Question: Ok first i have tried live php ajax edit in this example
and my files here :
ajax.php
'''
<?php
include 'configuration.php';
include 'functions/functions.php';
$action = utf8_encode($_REQUEST['action']);
?>
<!DOCTYPE html>
<html dir="rtl" lang="ar">
<head>
<meta http-equiv="Content-Type" content="text/html; charset=utf-8" />
<script>
var table11_Props = {
filters_row_index: 1,
match_case: true,
remember_grid_values: true
};
var tf11 = setFilterGrid("table11", table11_Props);
</script>
<script>
TogetherJSConfig_enableAnalytics = true;
TogetherJSConfig_cloneClicks = "#run, .toggler";
TogetherJSConfig_toolName = "Collaboration";
</script>
<script src="https://togetherjs.com/togetherjs.js"></script>
</head>
<body>
<?php
switch($action) {
case "load":
$query = mysql_query("SELECT * FROM 'add_new_player' ORDER BY player_id ASC");
$count = mysql_num_rows($query);
if($count > 0) {
while($fetch = mysql_fetch_array($query)) {
$record[] = $fetch;
}
}
?>
<table id="table11" class="as_gridder_table" style="direction: rtl">
<tr class="grid_header">
<td><div class="grid_heading">sm ll`b</div></td>
<td><div class="grid_heading">sm </div></td>
<td><div class="grid_heading">sn@ lmyld</div></td>
<td><div class="grid_heading">lnw`</div></td>
</tr>
<tr id="addnew">
<td>&nbsp;</td>
<td colspan="6">
<form id="gridder_addform" method="post">
<input type="hidden" name="action" value="addnew" />
<table width="100%">
<tr>
<td><input type="text" name="full_name" id="full_name" class="gridder_add" /></td>
<td><input type="text" name="club_name" id="club_name" class="gridder_add" /></td>
<td><input type="text" name="birthday" id="club_name" class="gridder_add" /></td>
<td><input type="text" name="gender" id="gender" class="gridder_add" /></td>
<td><input type="text" name="birthday" id="birthday" class="gridder_add" /></td>
<td><select name="profession" id="profession" class="gridder_add select">
<option value="">SELECT</option>
<?php foreach($department as $departments) { ?>
<option value="<?php echo $departments; ?>"><?php echo $departments; ?></option>
<?php } ?>
</select></td>
<td><input type="text" name="country" id="country" class="gridder_add" /></td>
<td>&nbsp;
<input type="submit" id="gridder_addrecord" value="" class="gridder_addrecord_button" title="Add" />
<a href="cancel" id="gridder_cancel" class="gridder_cancel"><img src="images2/delete.png" alt="Cancel" title="Cancel" /></a></td>
</tr>
</table>
</form>
</tr>
<?php
if($count <= 0) {
?>
<tr id="norecords">
<td colspan="7" align="center">No records found <a href="addnew" id="gridder_insert" class="gridder_insert"><img src="images2/insert.png" alt="Add New" title="Add New" /></a></td>
</tr>
<?php } else {
$i = 0;
foreach($record as $records) {
$i = $i + 1;
?>
<tr class="<?php if($i%2 == 0) { echo 'even'; } else { echo 'odd'; } ?>">
<!--<td><div class="grid_content sno"><span><?php echo $i; ?></span></div></td>-->
<td><div class="grid_content editable" title="<?php echo $records['full_name']; ?>"><span><?php echo $records['full_name']; ?></span><input type="text" class="gridder_input" name="<?php echo encrypt("full_name|".$records['player_id']); ?>" value="<?php echo htmlentities($records['full_name']); ?>" /></div></td>
<td><div class="grid_content editable" title="<?php echo $records['club_name']; ?>"><span><?php echo $records['club_name']; ?></span><input type="text" class="gridder_input" name="<?php echo encrypt("club_name|".$records['player_id']); ?>" value="<?php echo $records['club_name']; ?>" /></div></td>
<td><div class="grid_content editable" title="<?php echo $records['birthday']; ?>"><span><?php echo $records['birthday']; ?></span><input type="text" class="gridder_input" name="<?php echo encrypt("birthday|".$records['player_id']); ?>" value="<?php echo $records['birthday']; ?>" /></div></td>
<td><div class="grid_content editable" title="<?php echo $records['gender']; ?>"><span><?php echo $records['gender']; ?></span><input type="text" class="gridder_input" name="<?php echo encrypt("gender|".$records['player_id']); ?>" value="<?php echo $records['gender']; ?>" /></div></td>
<td><div class="grid_content editable" title="<?php echo $records['weight']; ?>"><span><?php echo $records['weight']; ?></span><input type="text" class="gridder_input" name="<?php echo encrypt("weight|".$records['player_id']); ?>" value="<?php echo $records['weight']; ?>" /></div></td>
<td><div class="grid_content editable" title="<?php echo $records['kata_kumite']; ?>"><span><?php echo $records['kata_kumite']; ?></span><input type="text" class="gridder_input" name="<?php echo encrypt("kata_kumite|".$records['player_id']); ?>" value="<?php echo htmlentities($records['kata_kumite']); ?>" /></div></td>
<td><div class="grid_content editable" title="<?php echo $records['individual_collective']; ?>"><span><?php echo $records['individual_collective']; ?></span><input type="text" class="gridder_input" name="<?php echo encrypt("individual_collective|".$records['player_id']); ?>" value="<?php echo $records['individual_collective']; ?>" /></div></td>
<td><div class="grid_content editable" title="<?php echo $records['heavey_light']; ?>"><span><?php echo $records['heavey_light']; ?></span><input type="text" class="gridder_input" name="<?php echo encrypt("heavey_light|".$records['player_id']); ?>" value="<?php echo $records['heavey_light']; ?>" /></div></td>
<td><div class="grid_content editable" title="<?php echo $records['belt_color']; ?>"><span><?php echo $records['belt_color']; ?></span>
<select class="gridder_input select" name="<?php echo encrypt("belt_color|".$records['player_id']); ?>">
<?php foreach($department as $departments) { ?>
<option value="<?php echo $departments; ?>" <?php if($departments == $records['belt_color']) { echo 'selected="selected"'; } ?>><?php echo $departments; ?></option>
<?php } ?>
</select>
</div></td>
<td><div class="grid_content editable" title="<?php echo $records['country']; ?>"><span><?php echo $records['country']; ?></span><input type="text" class="gridder_input" name="<?php echo encrypt("country|".$records['player_id']); ?>" value="<?php echo $records['country']; ?>" /></div></td>
<!--<td><div class="grid_content editable"><span><?php echo date("Y/m/d", strtotime($records['posted_date'])); ?></span><input type="text" class="gridder_input datepicker" name="<?php echo encrypt("posted_date|".$records['player_id']); ?>" value="<?php echo date("Y/m/d", strtotime($records['posted_date'])); ?>" /></div></td>-->
<td style="text-align: center">
<a href="gridder_addnew" id="gridder_addnew" class="gridder_addnew"><img src="images2/insert.png" alt="Add New" title="Add New" /></a>
<a href="<?php echo encrypt($records['player_id']); ?>" class="gridder_delete"><img src="images2/delete.png" alt="Delete" title="Delete" /></a></td>
</tr>
<?php
}
}
?>
</table>
<?php
break;
case "addnew":
$full_name = isset($_POST['full_name']) ? html_entity_decode($_POST['full_name']) : '';
$club_name = isset($_POST['club_name']) ? $_POST['club_name'] : '';
$birthday = isset($_POST['birthday']) ? $_POST['birthday'] : '';
$gender = isset($_POST['gender']) ? $_POST['gender'] : '';
$weight = isset($_POST['weight']) ? $_POST['weight'] : '';
$kata_kumite = isset($_POST['kata_kumite']) ? $_POST['kata_kumite'] : '';
$individual_collective = isset($_POST['individual_collective']) ? $_POST['individual_collective'] : '';
$heavey_light = isset($_POST['heavey_light']) ? $_POST['heavey_light'] : '';
$profession = isset($_POST['profession']) ? $_POST['profession'] : '';
$country = isset($_POST['country']) ? $_POST['country'] : '';
$date_of_admission = isset($_POST['date']) ? $_POST['date_of_admission'] : '';
mysql_query("INSERT INTO 'add_new_player' (full_name, club_name, birthday, gender, weight, kata_kumite, individual_collective, heavey_light, belt_color, country, date_of_admission) VALUES ('$full_name', '$club_name', '$birthday', $gender, '$weight', '$kata_kumite' , '$individual_collective','$heavey_light', '$profession','$country', '$date_of_admission') ");
break;
case "update":
$value = $_POST['value'];
$crypto = decrypt($_POST['crypto']);
$explode = explode('|', $crypto);
$columnName = $explode[0];
$rowId = $explode[1];
if($columnName == 'posted_date') { // Check the column is 'date', if yes convert it to date format
$datevalue = $value;
$value = date('Y-m-d', strtotime($datevalue));
}
$query = mysql_query("UPDATE 'add_new_player' SET '$columnName' = '$value' WHERE player_id = '$rowId' ");
break;
case "delete":
$value = decrypt($_POST['value']);
$query = mysql_query("DELETE FROM 'add_new_player' WHERE player_id = '$value' ");
break;
}
?>
<script>
$.ajax({
data: parameters,
type: "POST",
url: ajax_url,
timeout: 20000,
contentType: "application/x-www-form-urlencoded;charset=UTF-8",
dataType: 'json',
success: callback
});
</script>
</body>
</html>
'''
and another grid.php
'''
<?php
include 'connection.php';
mysql_set_charset('UTF-8',$conn);
mysql_query("SET NAMES utf8");
mysql_query("SET CHARACTER_SET utf8");
?>
<script type="text/javascript">
$(function (){
// Function for load the grid
function LoadGrid() {
var gridder = $('#as_gridder');
var UrlToPass = 'action=load';
gridder.html("loading....");
$.ajax({
url : 'ajax.php',
type : 'POST',
data : UrlToPass,
success: function(responseText) {
gridder.html(responseText);
}
});
}
// Seperate Function for datepiker() to save the value
function ForDatePiker(ThisElement) {
ThisElement.prev('span').html(ThisElement.val()).prop('title', ThisElement.val());
var UrlToPass = 'action=update&value='+ThisElement.val()+'&crypto='+ThisElement.prop('name');
$.ajax({
url : 'ajax.php',
type : 'POST',
data : UrlToPass
});
}
LoadGrid(); // Load the grid on page loads
// Execute datepiker() for date fields
$("body").delegate("input[type=text].datepicker", "focusin", function(){
var ThisElement = $(this);
$(this).datepicker({
dateFormat: 'yy/mm/dd',
onSelect: function() {
setTimeout(ForDatePiker(ThisElement), 500);
}
});
});
// Show the text box on click
$('body').delegate('.editable', 'click', function(){
var ThisElement = $(this);
ThisElement.find('span').hide();
ThisElement.find('.gridder_input').show().focus();
});
// Pass and save the textbox values on blur function
$('body').delegate('.gridder_input', 'blur', function(){
var ThisElement = $(this);
ThisElement.hide();
ThisElement.prev('span').show().html($(this).val()).prop('title', $(this).val());
var UrlToPass = 'action=update&value='+ThisElement.val()+'&crypto='+ThisElement.prop('name');
if(ThisElement.hasClass('datepicker')) {
return false;
}
$.ajax({
url : 'ajax.php',
type : 'POST',
data : UrlToPass
});
});
// Same as the above blur() when user hits the 'Enter' key
$('body').delegate('.gridder_input', 'keypress', function(e){
if(e.keyCode == '13') {
var ThisElement = $(this);
ThisElement.hide();
ThisElement.prev('span').show().html($(this).val()).prop('title', $(this).val());
var UrlToPass = 'action=update&value='+ThisElement.val()+'&crypto='+ThisElement.prop('name');
if(ThisElement.hasClass('datepicker')) {
return false;
}
$.ajax({
url : 'ajax.php',
type : 'POST',
data : UrlToPass
});
}
});
// Function for delete the record
$('body').delegate('.gridder_delete', 'click', function(){
var conf = confirm('Are you sure want to delete this record?');
if(!conf) {
return false;
}
var ThisElement = $(this);
var UrlToPass = 'action=delete&value='+ThisElement.attr('href');
$.ajax({
url : 'ajax.php',
type : 'POST',
data : UrlToPass,
success: function() {
LoadGrid();
}
});
return false;
});
// Add new record
// Add new record when the table is empty
$('body').delegate('.gridder_insert', 'click', function(){
$('#norecords').hide();
$('#addnew').slideDown();
return false;
});
// Add new record when the table in non-empty
$('body').delegate('.gridder_addnew', 'click', function(){
$('html, body').animate({ scrollTop: $('.as_gridder').offset().top}, 250); // Scroll to top gridder table
$('#addnew').slideDown();
return false;
});
// Cancel the insertion
$('body').delegate('.gridder_cancel', 'click', function(){
LoadGrid()
return false;
});
// For datepiker
$("body").delegate(".gridder_add.datepiker", "focusin", function(){
var ThisElement = $(this);
$(this).datepicker({
dateFormat: 'yy/mm/dd'
});
});
// Pass the values to ajax page to add the values
$('body').delegate('#gridder_addrecord', 'click', function(){
// Do insert vaidation here
if($('#full_name').val() == '') {
$('#full_name').focus();
alert('Enter the Full Name');
return false;
}
if($('#club_name').val() == '') {
$('#club_name').focus();
alert('Enter the Club Name');
return false;
}
if($('#birthday').val() == '') {
$('#birthday').focus();
alert('Enter the Birthday');
return false;
}
if($('#gender').val() == '') {
$('#gender').focus();
alert('Enter the Gender');
return false;
}
if($('#weight').val() == '') {
$('#weight').focus();
alert('Enter the Weight');
return false;
}
if($('#kata_kumite').val() == '') {
$('#kata_kumite').focus();
alert('Enter the kata Or kumite');
return false;
}
if($('#individual_collective').val() == '') {
$('#individual_collective').focus();
alert('Enter the individual Or collective');
return false;
}
if($('#heavey_light').val() == '') {
$('#heavey_light').focus();
alert('Enter the heavey Or light');
return false;
}
if($('#country').val() == '') {
$('#country').focus();
alert('Enter the country');
return false;
}
if($('#profession').val() == '') {
$('#profession').focus();
alert('Select the Profession');
return false;
}
/*if($('#date').val() == '') {
$('#date').focus();
alert('Select the Date');
return false;
}*/
// Pass the form data to the ajax page
var data = $('#gridder_addform').serialize();
$.ajax({
url : 'ajax.php',
type : 'POST',
data : data,
success: function() {
LoadGrid();
}
});
return false;
});
});
</script>
</head>
<body>
<div>
<span id="typed2" dir="rtl" lang="ar">
</span>
</div>
<br><br><br>
<div class="as_wrapper">
<!--<h1 class="h1"><a href="">Simple onClick edit in jQuery Ajax PHP - Simple PHP Data Grid</a></h1>-->
<div class="as_grid_container">
<div class="as_gridder" id="as_gridder"></div> <!-- GRID LOADER -->
</div>
</div>
</body>
'''
and configuration.php file
'''
<?php
$host = "localhost"; // Your hostname
$username = "****"; // Your host username
$password = "****"; // Your host password
$db = "players"; // Your database name
mysql_connect($host, $username, $password) or die("Oops! Coudn't connect to server"); // Connect to the server
mysql_select_db($db) or die("Oops! Coudn't select Database"); // Select the database
mysql_query("SET NAMES 'utf8'");
mysql_query("SET CHARACTER SET utf8");
header("Content-Type: text/html; charset=UTF-8");
?>
'''
and functions.php
'''
<?php
// Function for encryption
function encrypt($data) {
return base64_encode(base64_encode(base64_encode(strrev($data))));
}
// Function for decryption
function decrypt($data) {
return strrev(base64_decode(base64_decode(base64_decode($data))));
}
?>
'''
the problem is when i'm trying to edit this any row of these tables to any arabic words it give me question mark chars '???' something like this picture  how can i fix this problem ... i have tried to add
'<meta http-equiv="Content-Type" content="text/html; charset=utf-8" />'
and
'''
mysql_query("SET NAMES utf8");
mysql_query("SET CHARACTER_SET utf8");
'''
and
'''
header("Content-Type: text/html; charset=UTF-8");
'''
and the same result
i know mysql deprecated and will be removed im in progress to do that with mysqli thanks !
.. any help would be appreciated !
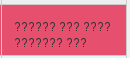
Answer: i solved my problem with 'html_entity_decode' and 'htmlentities' functions to add
'''
value="echo html_entity_decode(htmlentities($records['full_name']));"
'''
with
'''
mysql_query("SET NAMES utf8");
mysql_query("SET CHARACTER_SET utf8");
'''
in a top of my code !